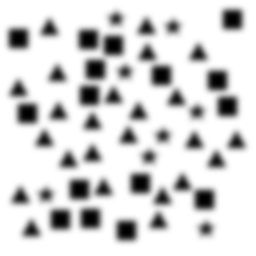
Squares: 16
Triangles: 24
Stars: 8
Total shapes: 48